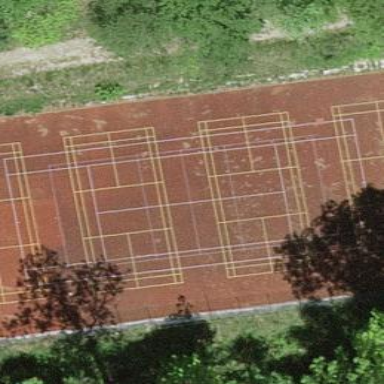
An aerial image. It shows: Tennis court in leisure pitch.